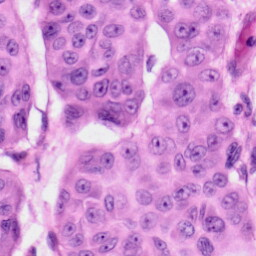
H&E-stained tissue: Skin